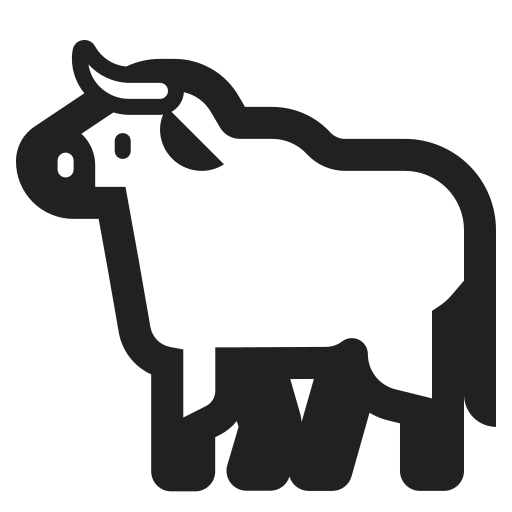
ox high contrast